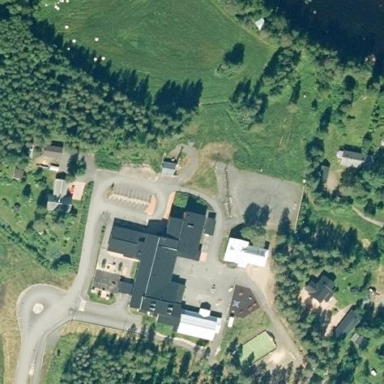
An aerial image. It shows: Public building.